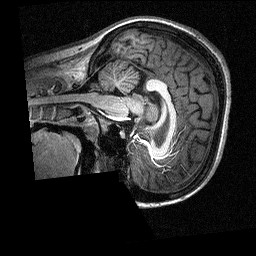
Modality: T1w
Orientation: sagittal